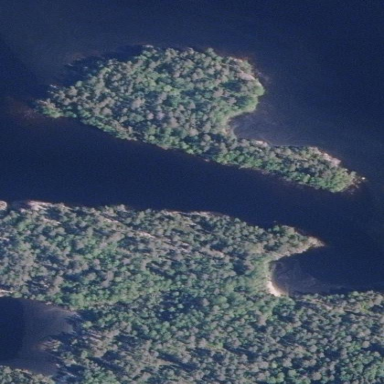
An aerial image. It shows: Islet covered with woodland.